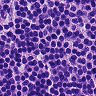
Metastatic tissue present: no